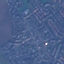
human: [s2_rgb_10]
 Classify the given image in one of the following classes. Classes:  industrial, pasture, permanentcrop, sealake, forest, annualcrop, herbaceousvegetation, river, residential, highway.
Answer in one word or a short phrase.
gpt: Residential